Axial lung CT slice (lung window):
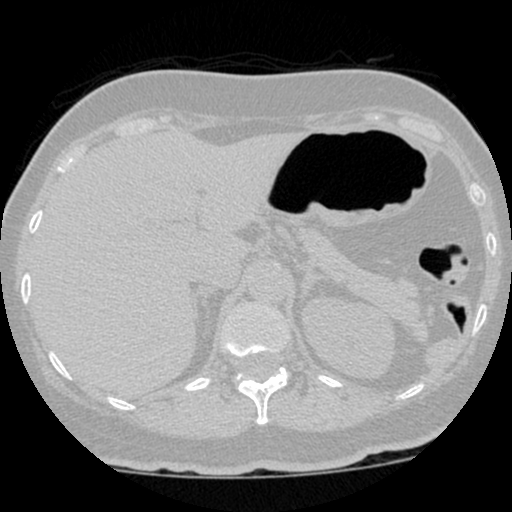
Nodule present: no